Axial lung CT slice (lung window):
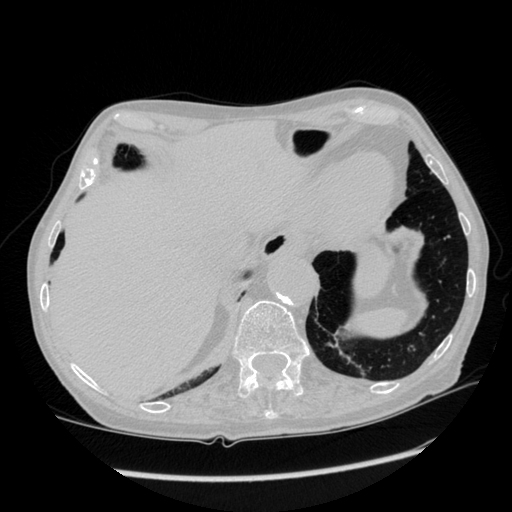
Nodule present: no